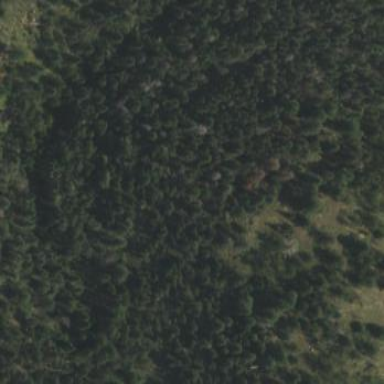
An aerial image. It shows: Forest area dominated by evergreen needle-leaved trees.